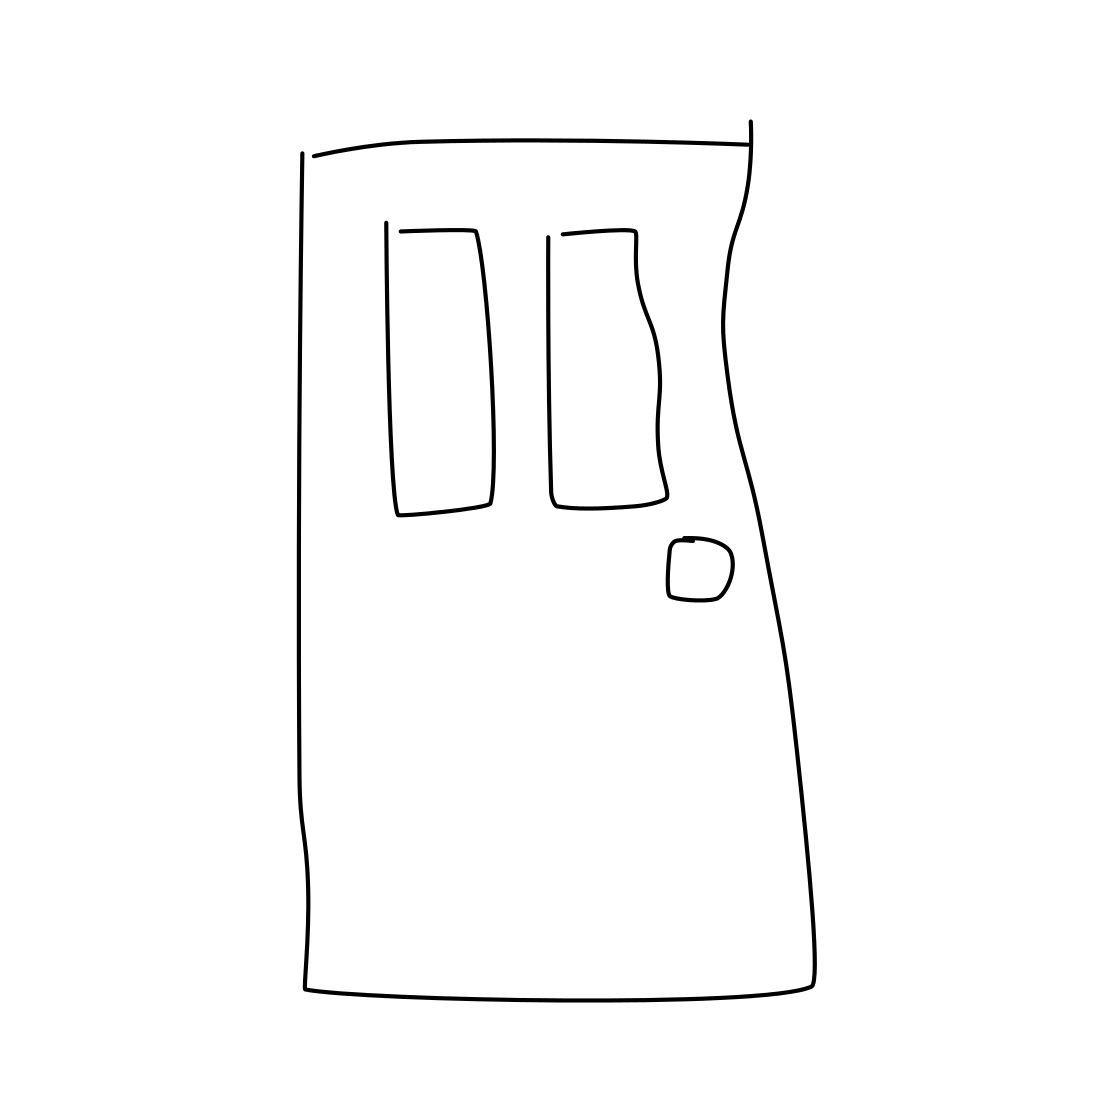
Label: door